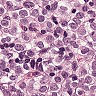
Metastatic tissue present: yes